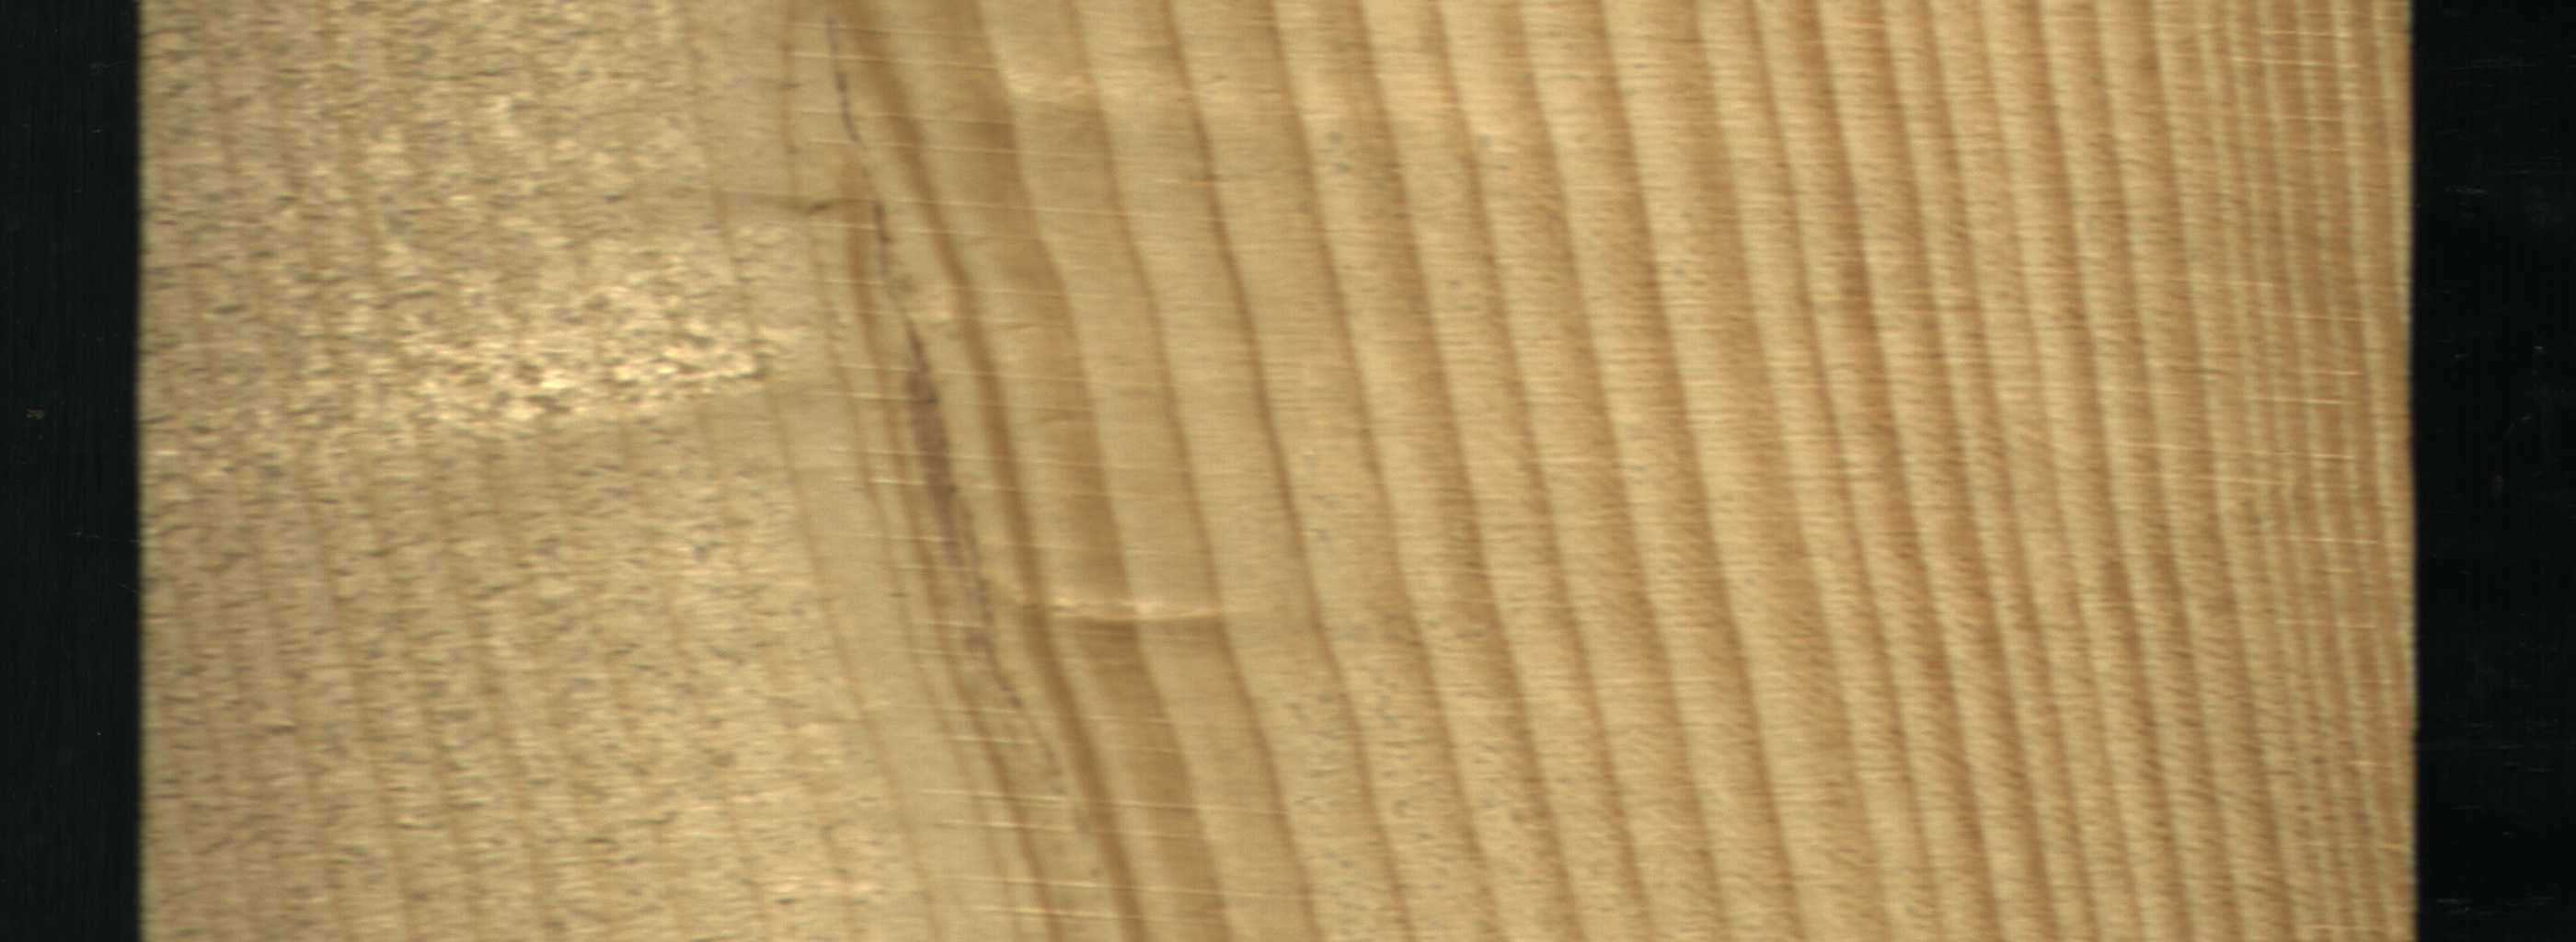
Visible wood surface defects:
Quartzity
Crack